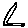
Label: triangle